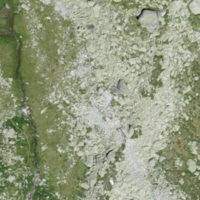
EUNIS habitat code: 31
Species observed at this site:
Vaccinium uliginosum
Vanessa cardui